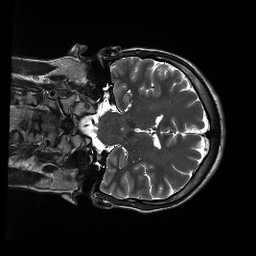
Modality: T2w
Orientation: coronal
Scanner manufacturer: siemens
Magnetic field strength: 3 T
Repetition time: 13.52 s
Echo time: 0.088 s